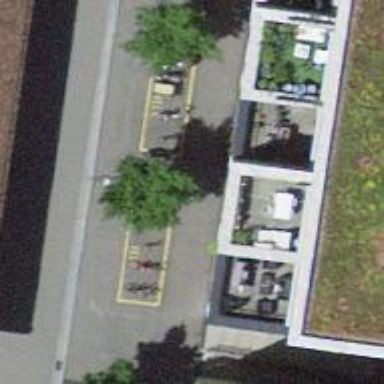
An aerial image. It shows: Bicycle parking area with stands.